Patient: sex M, age 64
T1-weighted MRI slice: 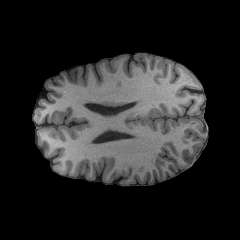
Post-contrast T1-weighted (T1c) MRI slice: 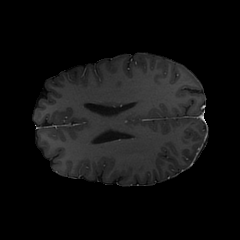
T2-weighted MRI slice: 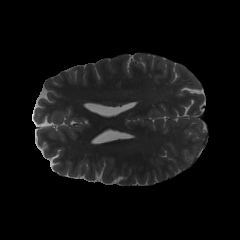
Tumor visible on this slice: no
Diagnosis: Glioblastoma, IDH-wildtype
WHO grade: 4